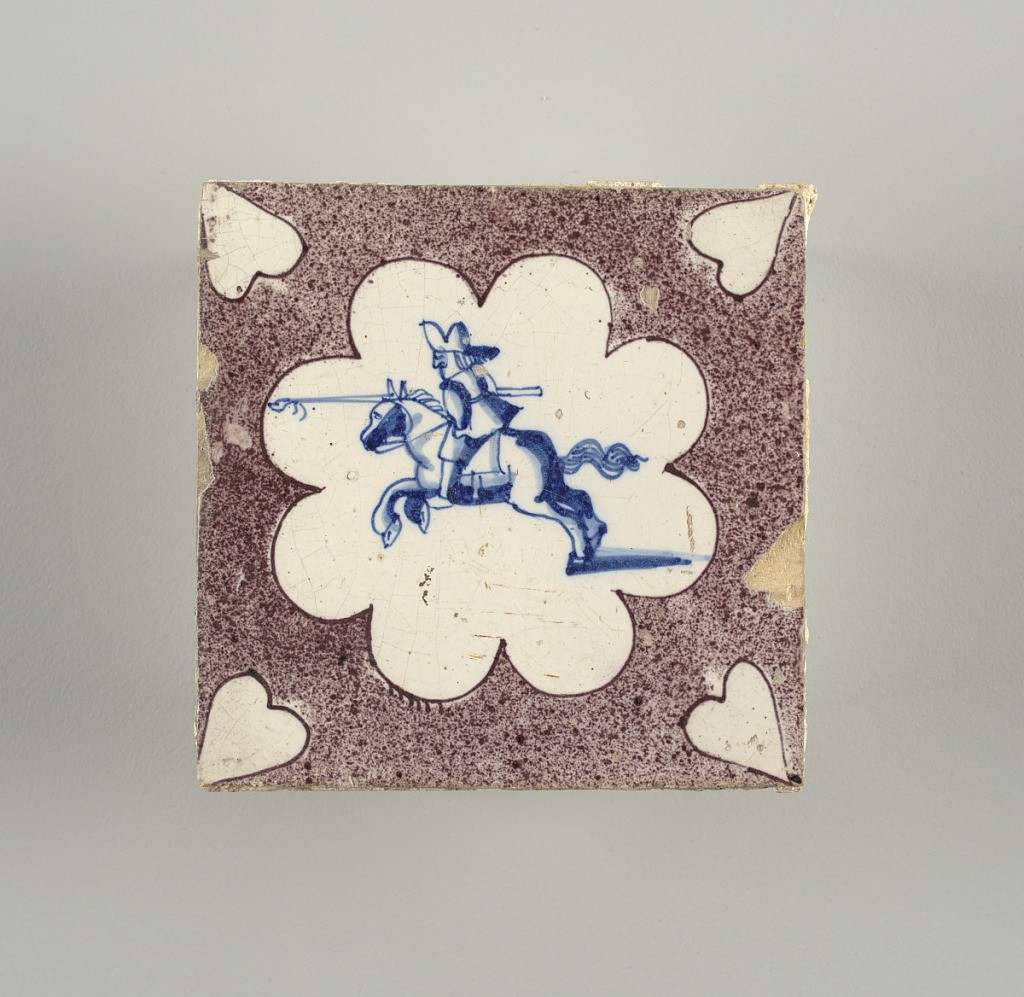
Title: Tile
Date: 18th century
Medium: Tin-enamelled earthenware
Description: Square tile with cobalt blue figure of mounted lancer charging toward the left, enclosed in an octofoil rosette reserved in white on a ground of stippled manganese violet. Heart shape reserves at the corner.